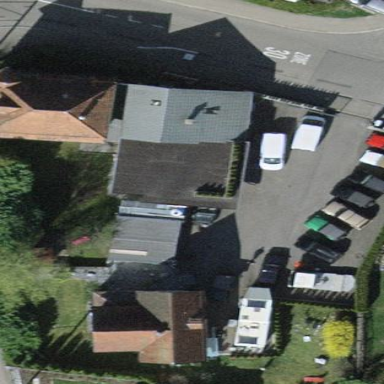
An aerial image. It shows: Detached building.